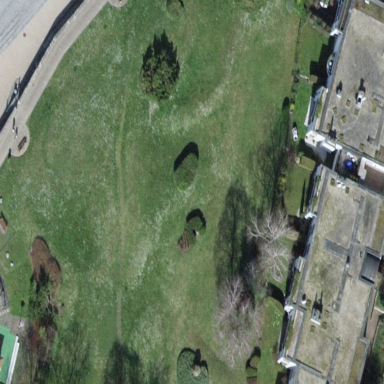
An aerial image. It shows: Park covered with grass.